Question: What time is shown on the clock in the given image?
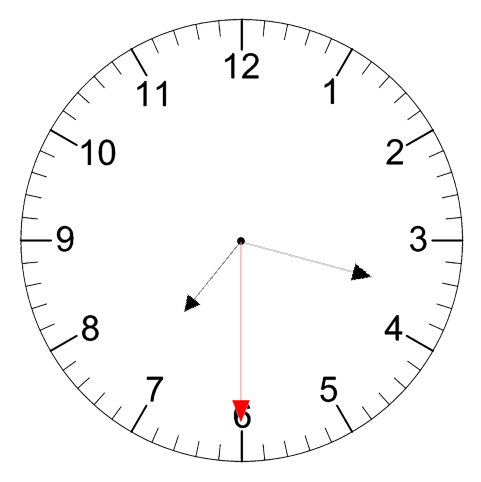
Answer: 07:17:30